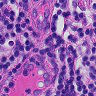
Metastatic tissue present: no